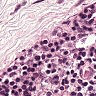
Metastatic tissue present: no